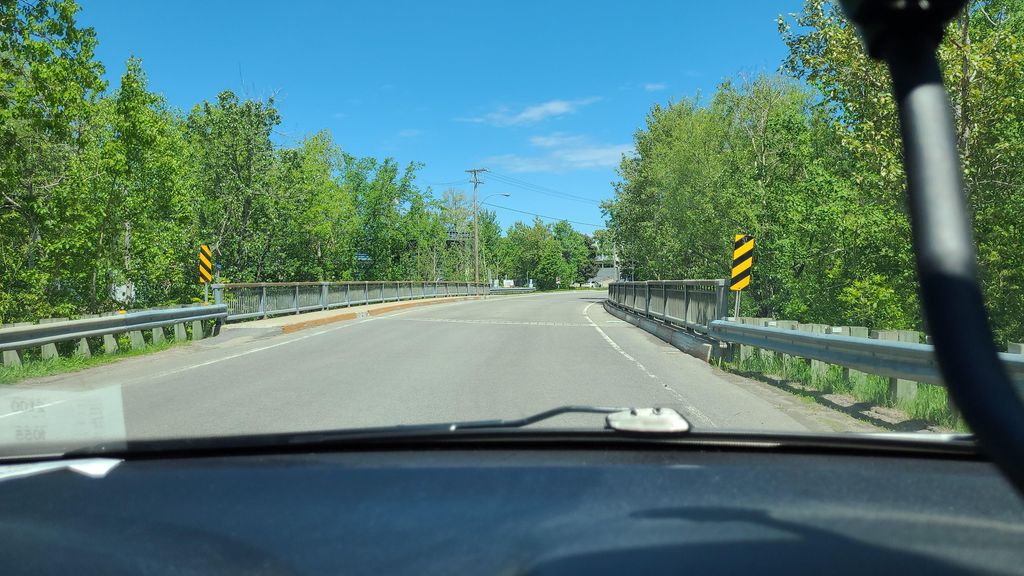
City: quebec_city